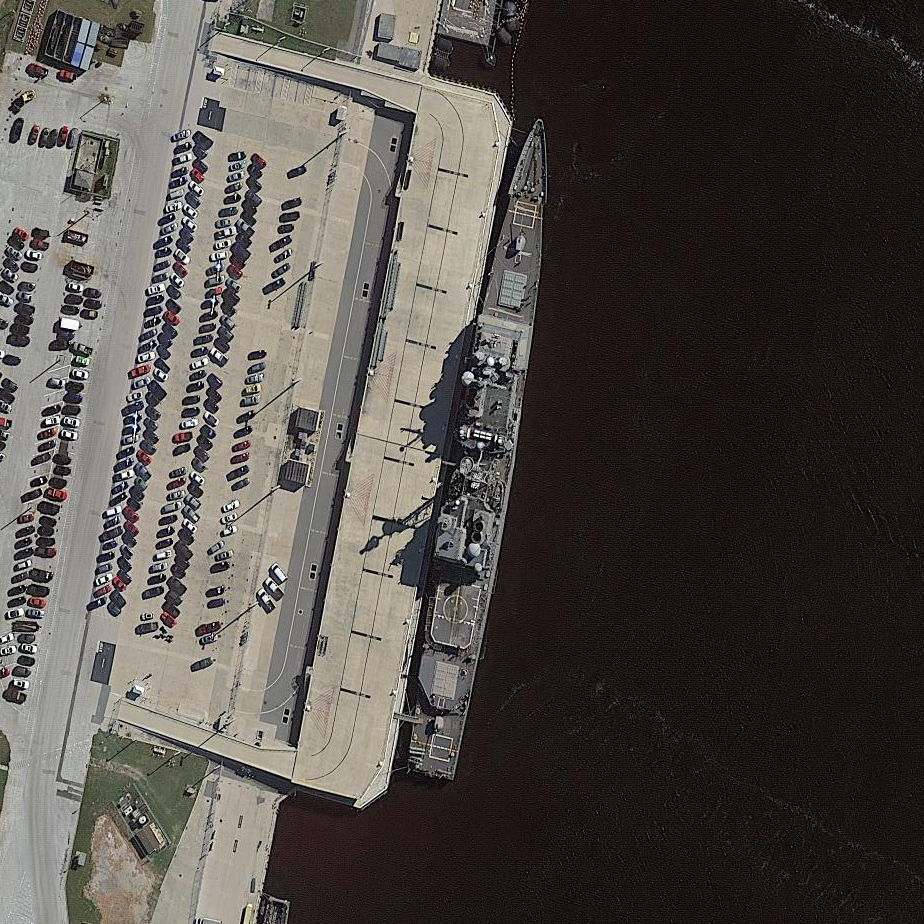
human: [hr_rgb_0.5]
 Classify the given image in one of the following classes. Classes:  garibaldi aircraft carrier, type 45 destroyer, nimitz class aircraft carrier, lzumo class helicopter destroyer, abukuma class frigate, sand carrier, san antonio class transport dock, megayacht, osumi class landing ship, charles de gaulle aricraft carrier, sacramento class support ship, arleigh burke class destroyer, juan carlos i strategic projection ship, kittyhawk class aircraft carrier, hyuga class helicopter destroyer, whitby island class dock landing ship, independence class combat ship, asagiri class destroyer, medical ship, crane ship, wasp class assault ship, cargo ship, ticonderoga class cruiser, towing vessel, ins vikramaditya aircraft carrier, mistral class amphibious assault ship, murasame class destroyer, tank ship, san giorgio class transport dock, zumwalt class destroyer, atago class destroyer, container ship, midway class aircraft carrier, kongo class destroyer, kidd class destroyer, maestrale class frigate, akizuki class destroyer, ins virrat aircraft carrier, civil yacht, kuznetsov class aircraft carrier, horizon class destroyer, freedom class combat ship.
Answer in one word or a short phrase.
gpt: Ticonderoga class cruiser